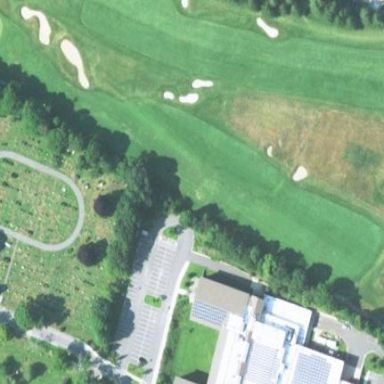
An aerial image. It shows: Rough area on grassy golf course.